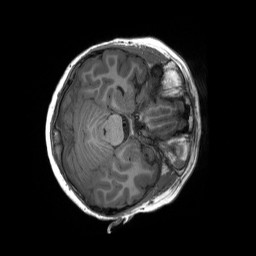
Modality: T1w
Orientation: axial
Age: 13
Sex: male
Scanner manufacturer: siemens
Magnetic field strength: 3 T
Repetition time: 2.3 s
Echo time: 0.00232 s